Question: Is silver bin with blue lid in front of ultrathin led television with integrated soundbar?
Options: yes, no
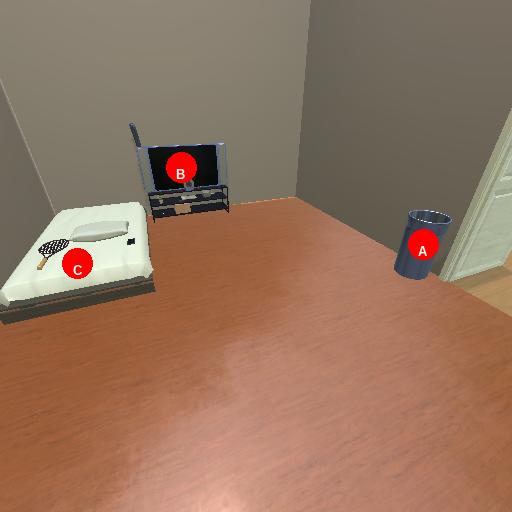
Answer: yes